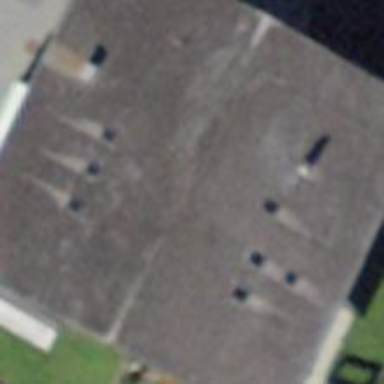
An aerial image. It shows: School building.